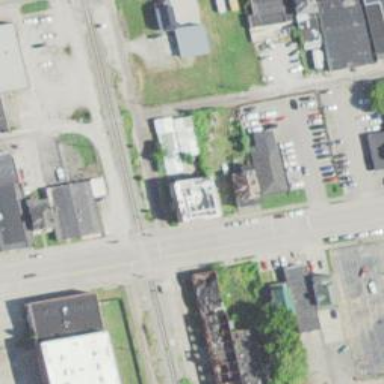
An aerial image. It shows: Railway crossing.